Question: Helle every one !
I have added din.otf font in my iOS project.
Then in my plist I have :

Now when I want to use it I juste have to write this line :
'''
lalel.font = [UIFont fontWithName:@"din" size:12.f];
'''
Am I right ? It doen't work at all ...
Thanks !
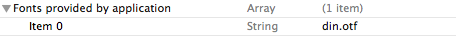
Answer: Try to list all fonts that are available on your device after importing by adding this piece of code :
(taken from : <URL>
Legacy Answer
'''
// List all fonts on iPhone
NSArray *familyNames = [[NSArray alloc] initWithArray:[UIFont familyNames]];
NSArray *fontNames;
NSInteger indFamily, indFont;
for (indFamily=0; indFamily<[familyNames count]; ++indFamily)
{
NSLog(@"Family name: %@", [familyNames objectAtIndex:indFamily]);
fontNames = [[NSArray alloc] initWithArray:
[UIFont fontNamesForFamilyName:
[familyNames objectAtIndex:indFamily]]];
for (indFont=0; indFont<[fontNames count]; ++indFont)
{
NSLog(@" Font name: %@", [fontNames objectAtIndex:indFont]);
}
[fontNames release];
}
[familyNames release];
'''
And try to search for your font name.
// End Legacy Answer
I've found a way to load font at runtime which does not involve to add it on the .plist file.
'''
+ (void)loadFontAtPath:(NSString*)path
{
NSData *data = [[NSFileManager defaultManager] contentsAtPath:path];
if(data == nil)
{
#ifdef DEBUG
NSLog(@"Failed to load font. Data at path is null path = %@", path);
#endif //ifdef Debug
return;
}
CFErrorRef error;
CGDataProviderRef provider = CGDataProviderCreateWithCFData((CFDataRef)data);
CGFontRef font = CGFontCreateWithDataProvider(provider);
if(!CTFontManagerRegisterGraphicsFont(font, &error)){
#ifdef DEBUG
CFStringRef errorDescription = CFErrorCopyDescription(error);
NSLog(@"Failed to load font: %@", errorDescription);
CFRelease(errorDescription);
return;
#endif //ifdef Debug
}
CFStringRef fontName = CGFontCopyFullName(font);
NSLog(@"Loaded: %@", fontName);
[[self sharedInstance] addFont:font withName:(NSString *)fontName];
CFRelease(fontName);
CFRelease(font);
CFRelease(provider);
}
+ (void) unloadFont:(NSString*) fontName
{
CFErrorRef error;
CGFontRef fontref = [[self sharedInstance] getFontWithName:fontName];
if(fontref)
{
CTFontManagerUnregisterGraphicsFont(fontref, &error);
[[self sharedInstance] removeFontWithName:(NSString *)fontName];
}
else
{
NSLog(@"WARNING: Font cannot be unloaded: %@", fontName);
}
}
'''
And you can just use the name that NSLog(@"Loaded: %@", fontName); output.